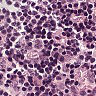
Metastatic tissue present: no